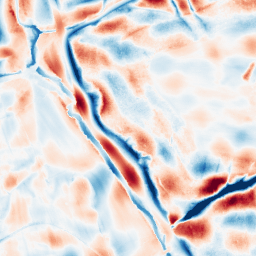
Category: wavelet
Decomposition family: wavelet_dwt
Decomposition parameters: wavelet: db8
level: 5
Upsampling method: quintic
Upsampling parameters: scale: 8
Upsampling scale: 8